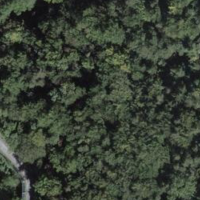
EUNIS habitat code: 44
Species observed at this site:
Cyclamen purpurascens